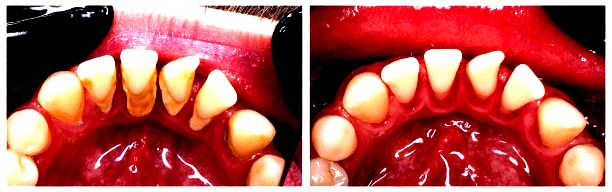
Condition: Calculus